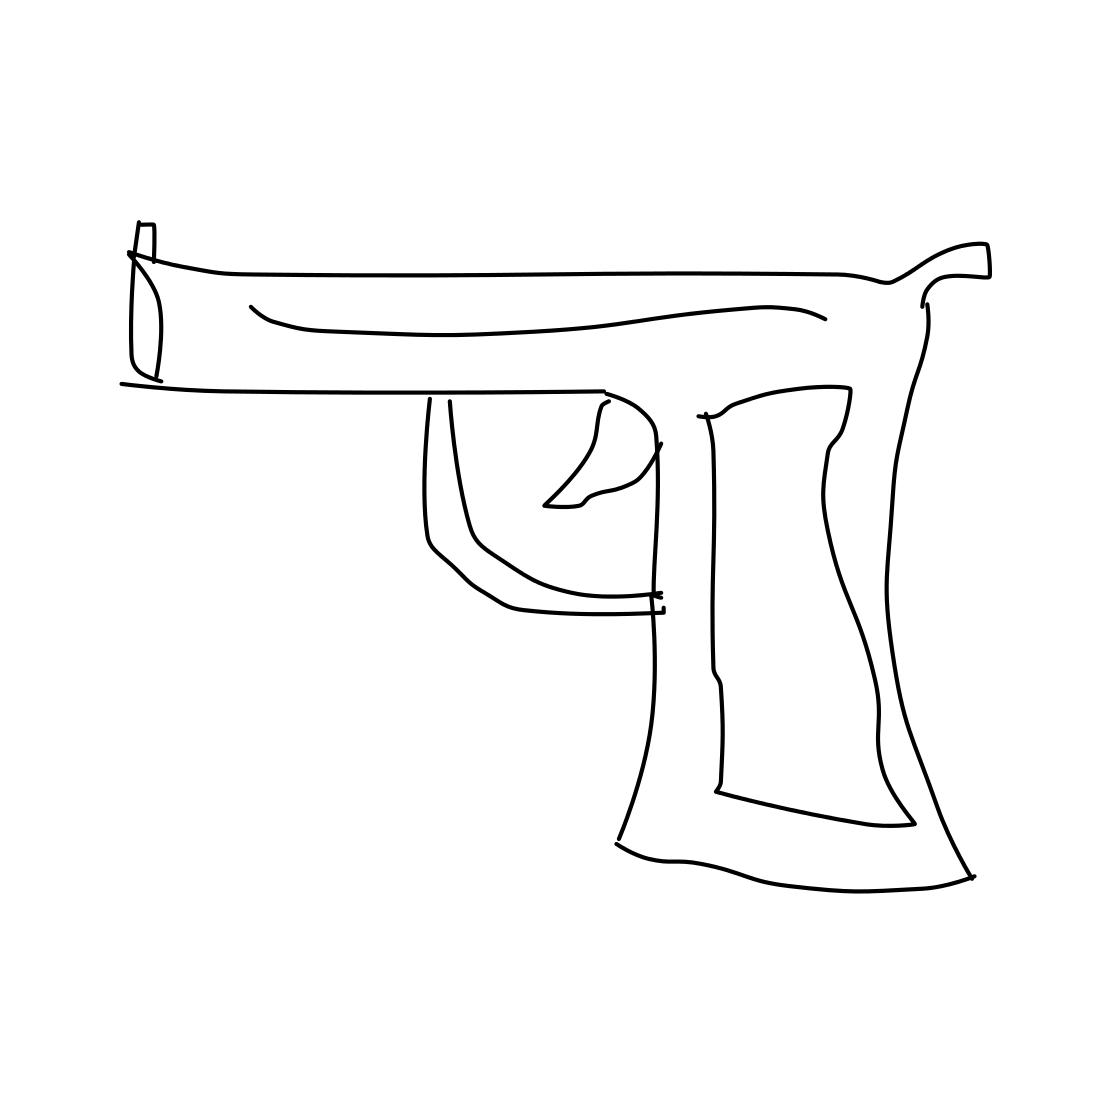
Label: revolver